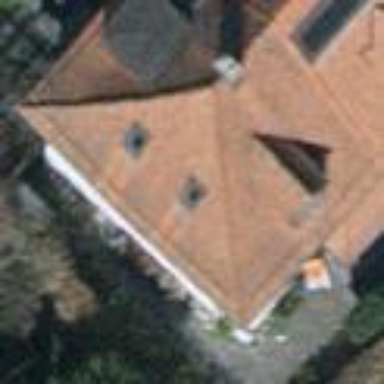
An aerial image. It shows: Building with tiled roof.